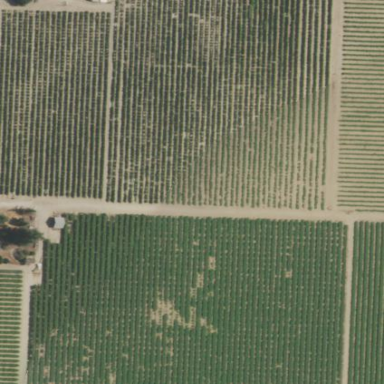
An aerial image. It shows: Beautiful vineyard in the countryside.